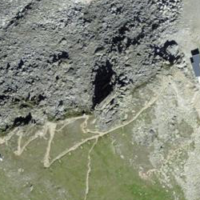
EUNIS habitat code: 48
Species observed at this site:
Phoenicurus ochruros
Saxifraga bryoides